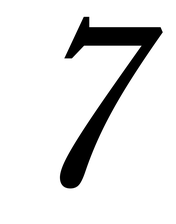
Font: LibreCaslonText-Italic_Italic